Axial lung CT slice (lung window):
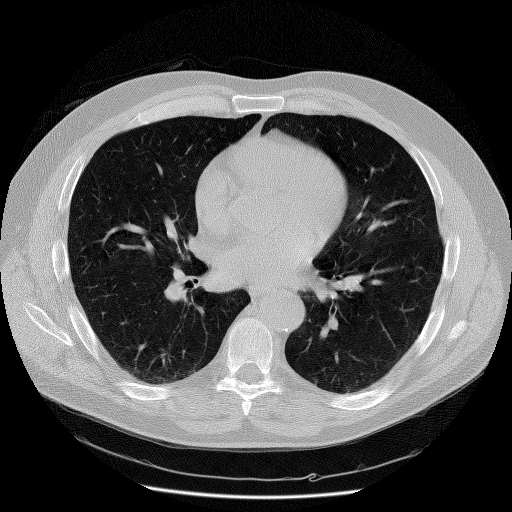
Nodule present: no